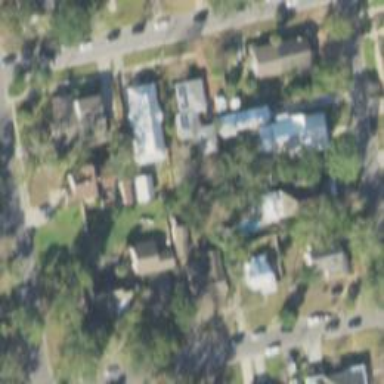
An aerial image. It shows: This residential area consists of single-family homes.